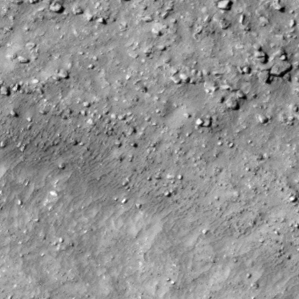
Label: non_frost